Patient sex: M
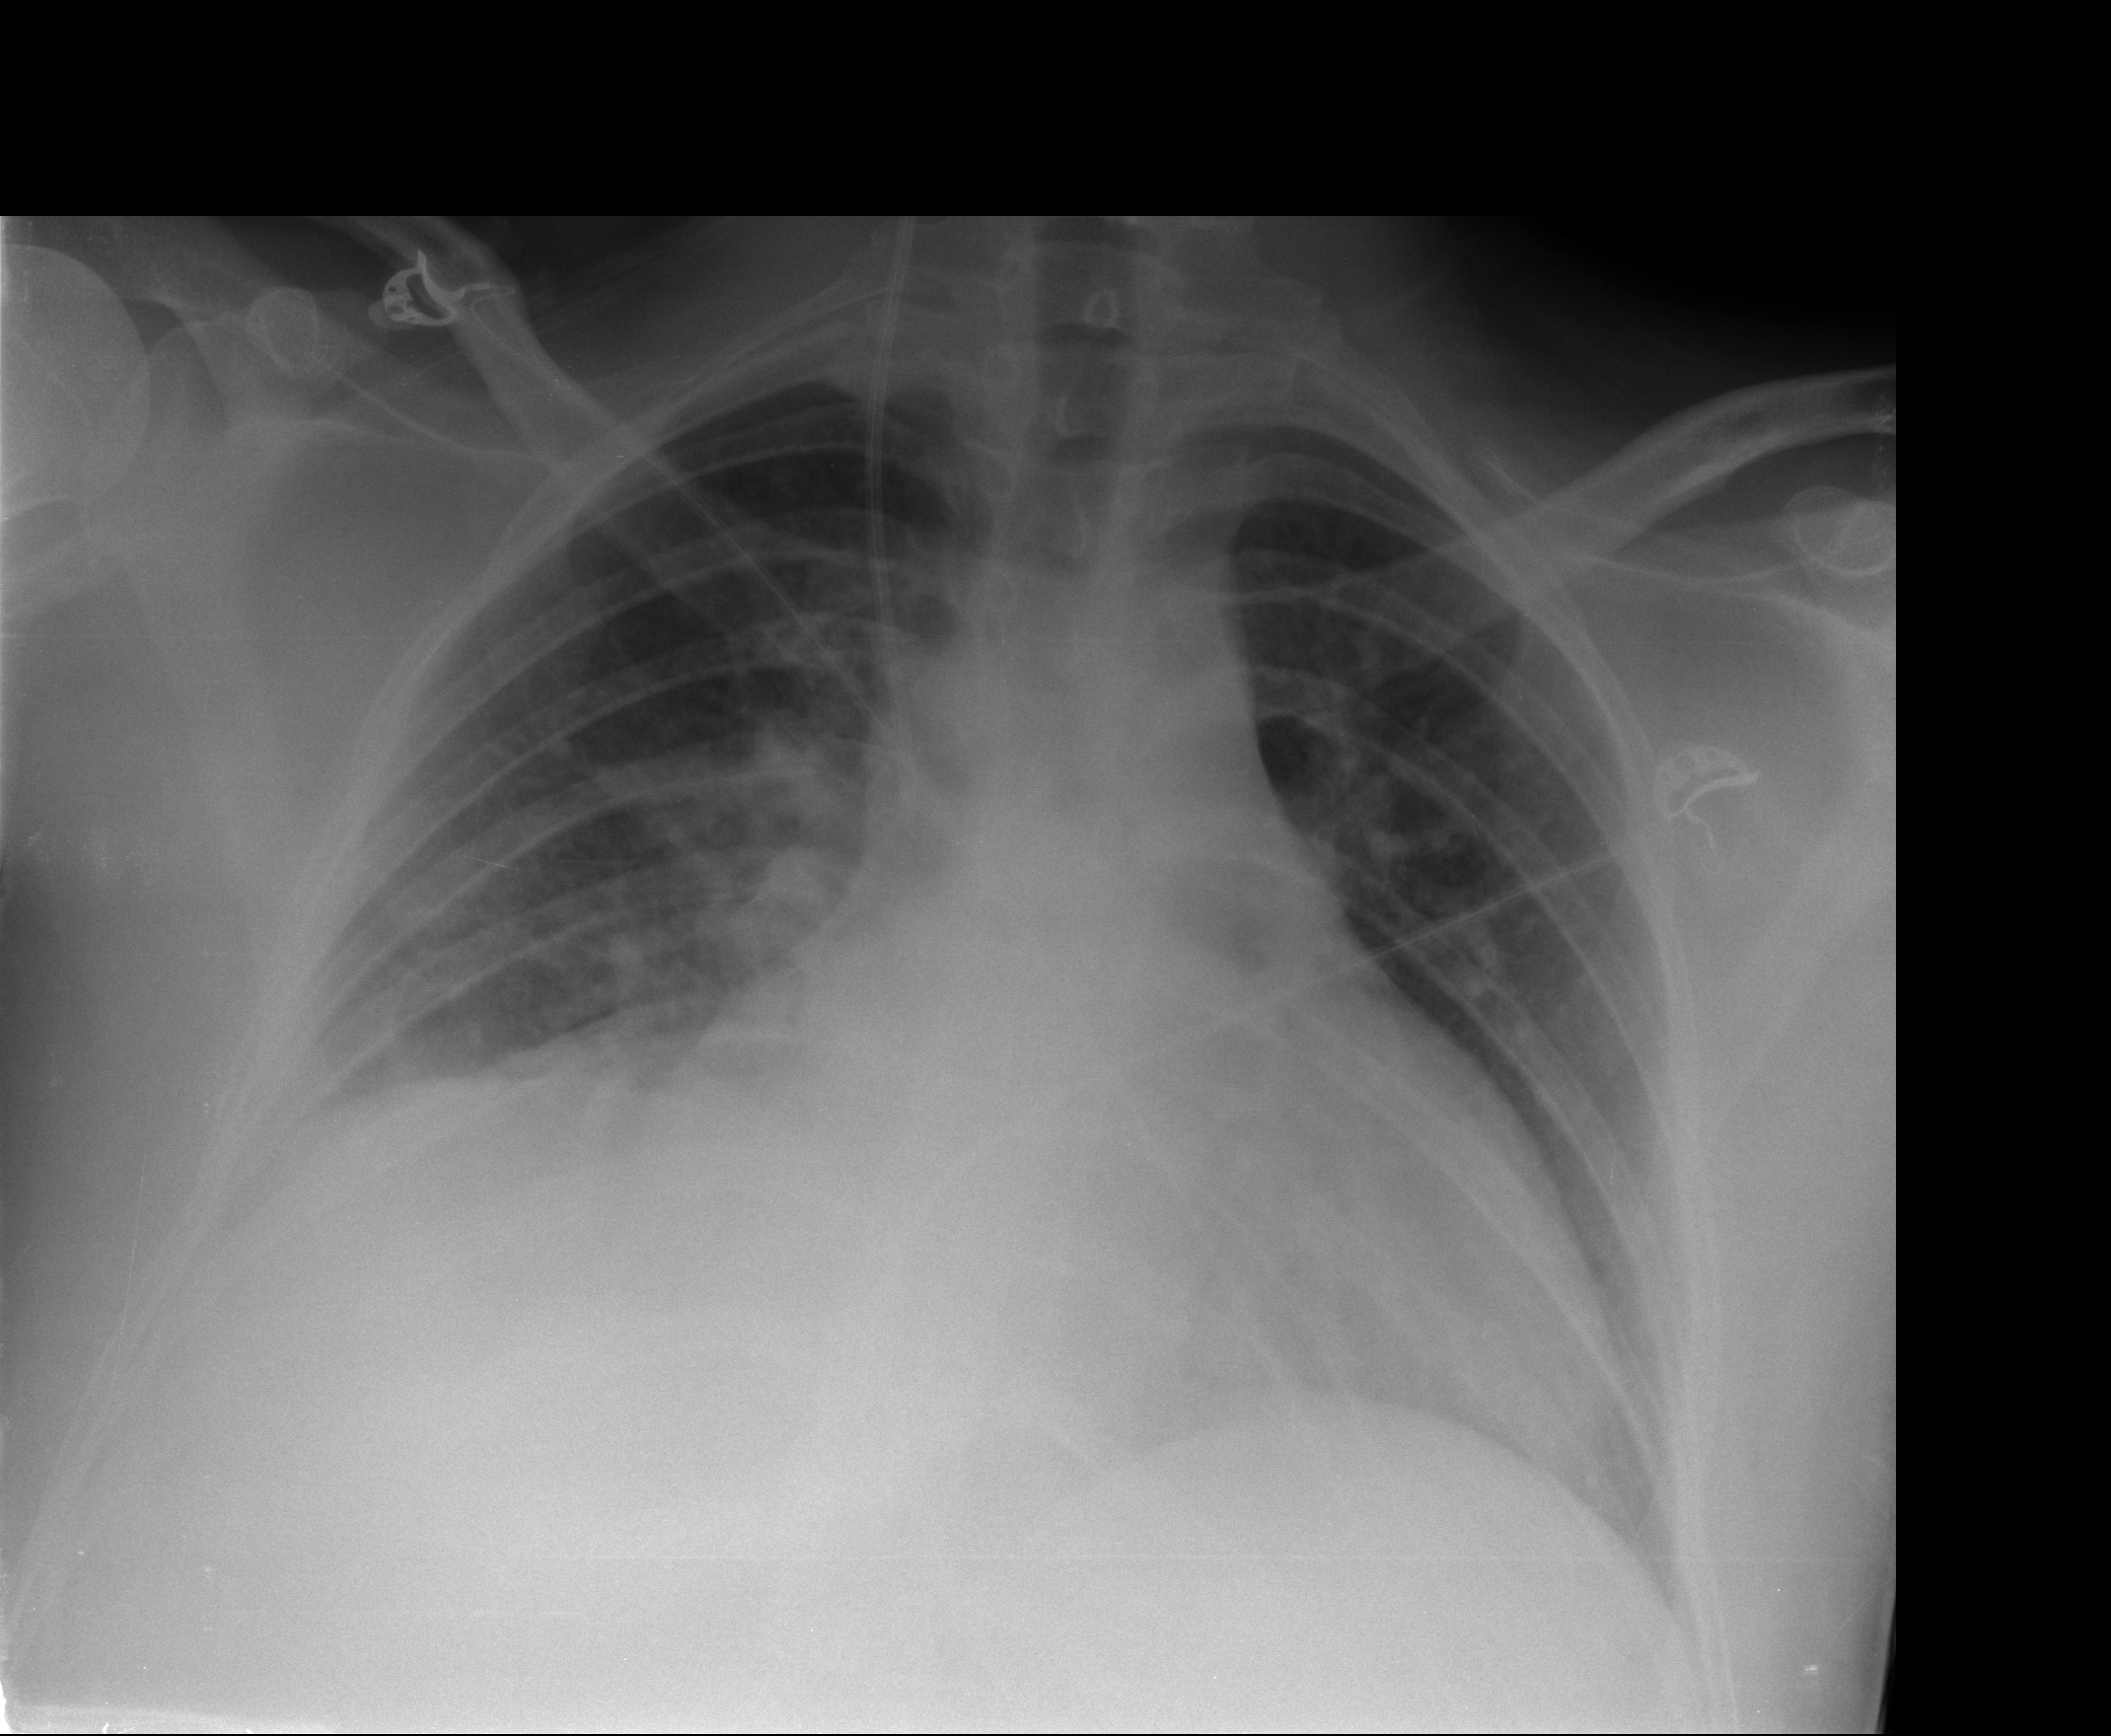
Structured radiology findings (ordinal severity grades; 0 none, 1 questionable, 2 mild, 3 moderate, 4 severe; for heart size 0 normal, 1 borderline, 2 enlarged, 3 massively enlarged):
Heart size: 2
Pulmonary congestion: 1
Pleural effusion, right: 1
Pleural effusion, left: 1
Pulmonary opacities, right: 2
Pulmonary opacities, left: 0
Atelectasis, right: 2
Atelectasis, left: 2